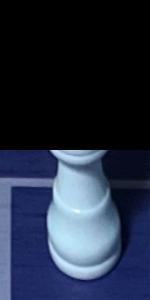
Label: King_White